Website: apple
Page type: review-order
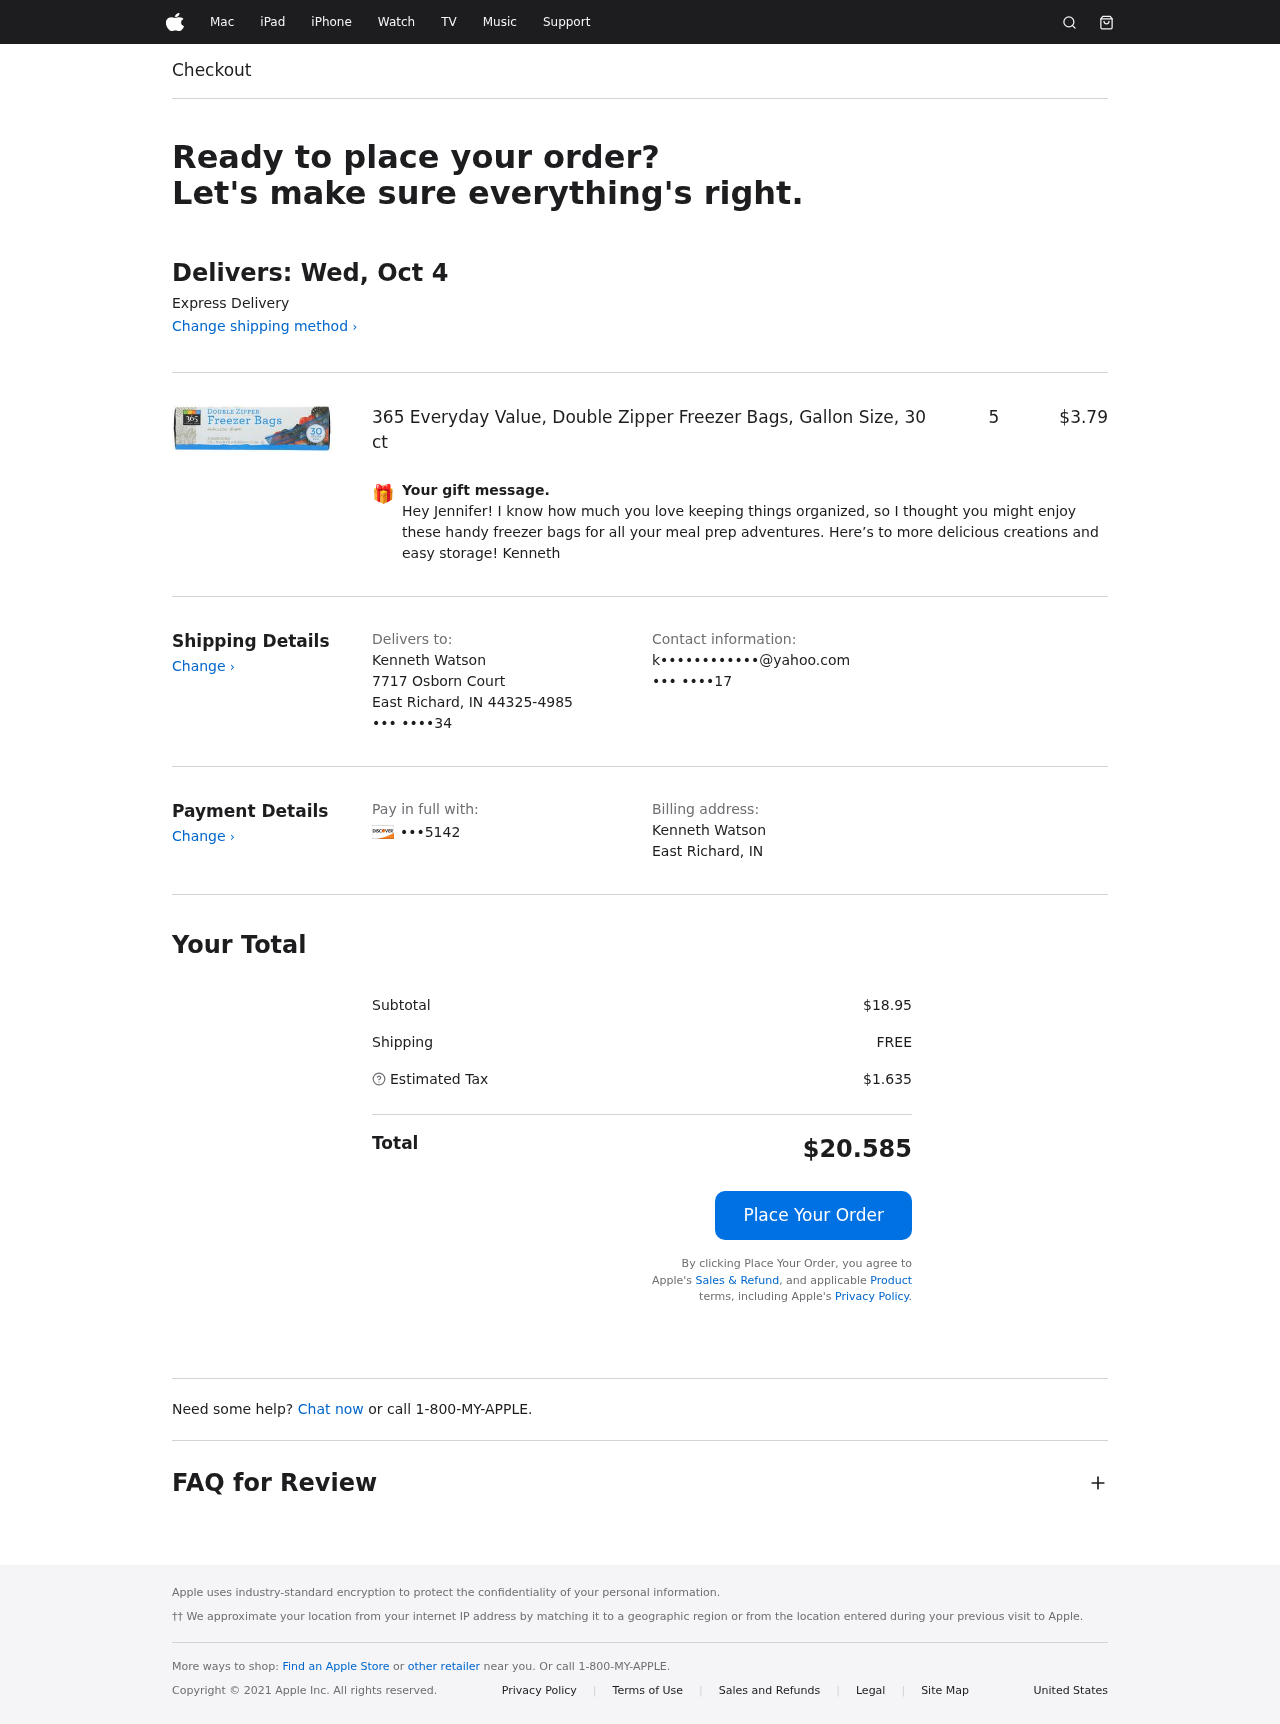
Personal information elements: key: PII_CARD_LAST4
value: •••5142
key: PII_CITY
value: East Richard
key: PII_EMAIL
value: k••••••••••••@yahoo.com
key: PII_FULLNAME
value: Kenneth Watson
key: PII_GIFT_MESSAGE
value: Hey Jennifer! I know how much you love keeping things organized, so I thought you might enjoy these handy freezer bags for all your meal prep adventures. Here’s to more delicious creations and easy storage! Kenneth
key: PII_PHONE
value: ••• ••••34
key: PII_PHONE_ALT
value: ••• ••••17
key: PII_POSTCODE_FULL
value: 44325-4985
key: PII_STATE_ABBR
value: IN
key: PII_STREET
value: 7717 Osborn Court
Product elements: key: PRODUCT1_NAME
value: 365 Everyday Value, Double Zipper Freezer Bags, Gallon Size, 30 ct
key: PRODUCT1_PRICE
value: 3.79
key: PRODUCT1_QUANTITY
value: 5
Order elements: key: ORDER_DELIVERY_DATE
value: Delivers: Wed, Oct 4
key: ORDER_SUBTOTAL
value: $18.95
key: ORDER_SHIPPING_COST
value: FREE
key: ORDER_TAX
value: $1.635
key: ORDER_TOTAL
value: $20.585